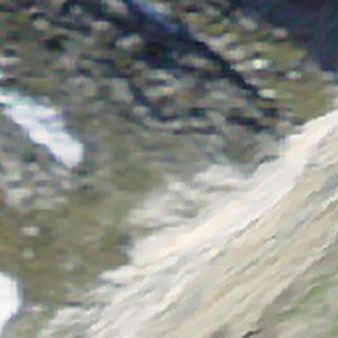
Label: other